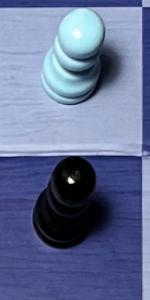
Label: Pawn_Black